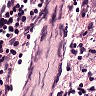
Metastatic tissue present: no